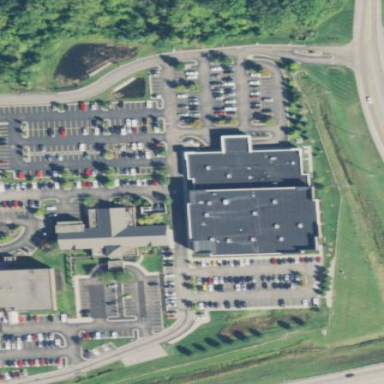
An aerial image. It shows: Building.